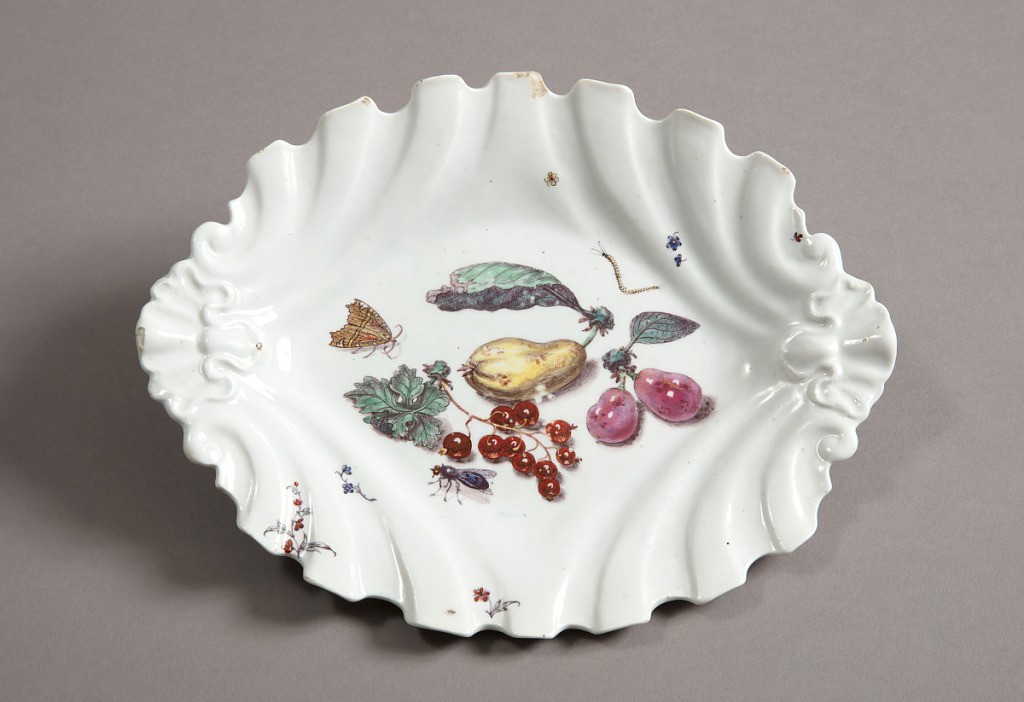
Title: Dish in Shape of a Silver Sauceboat Stand (One of a Pair)
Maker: Chelsea Porcelain Manufactory, English, 1745 – 1784
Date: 1750–1752
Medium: soft paste porcelain, vitreous enamel
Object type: dish
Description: Dish with scalloped edges in ovoid; at center, fruit on stems with leaves and insects.